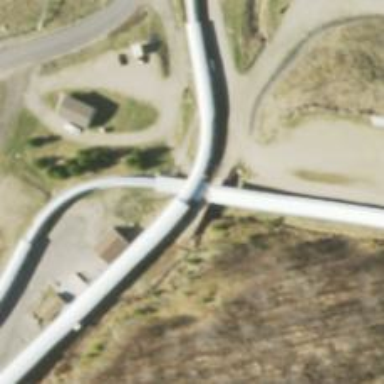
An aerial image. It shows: Bobsleigh track located on bridge.